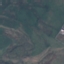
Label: Pasture